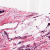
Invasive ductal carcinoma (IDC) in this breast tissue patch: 0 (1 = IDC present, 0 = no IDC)